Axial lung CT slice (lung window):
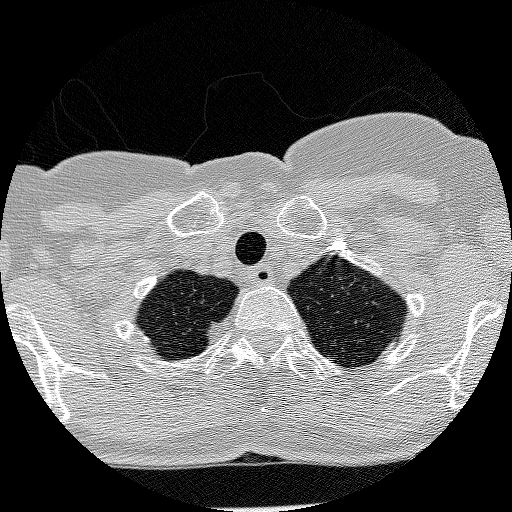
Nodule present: no